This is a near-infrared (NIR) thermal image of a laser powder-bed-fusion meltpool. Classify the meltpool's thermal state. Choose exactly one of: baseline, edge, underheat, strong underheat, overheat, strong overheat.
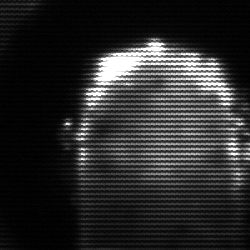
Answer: baseline